Question: I am taking Andrew Ng's class on Machine Learning and within implementing a Regularized Cost Function for a Neural Network, we have to calculate:

Simply put, ignoring the bias units (the first column), we have to get the sum of all the elements of the matrix squared.
This is the code that I tried writing:
'''
reg_theta1 = Theta1(:,2:end);
reg_theta2 = Theta2(:,2:end);
sum_theta1 = sum(sum(reg_theta1.^2 ,2));
sum_theta2 = sum(sum(reg_theta2.^2 ,2));
J = J + (lambda/2*m)*(sum_theta1 + sum_theta2);
'''
However, I found online a similar answer:
'''
penalty = (lambda/(2*m))*(sum(sum(Theta1(:, 2:end).^2, 2)) + sum(sum(Theta2(:,2:end).^2, 2)));
J = J + penalty;
'''
And that did return the correct result.
The logic is precisely the same, so there must a mistake in my syntax, but I simply can't find it.
What am I doing wrong?
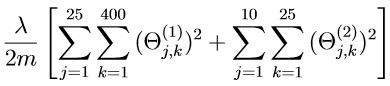
Answer: '(lambda/2*m)' = '(lambda/2)*m' '(lambda/(2*m))'